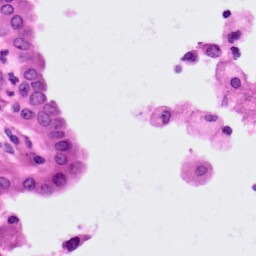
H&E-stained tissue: Lung